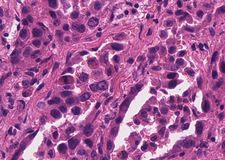
Tumor epithelial tissue: yes
Tumor-associated stroma tissue: yes
Normal tissue: no